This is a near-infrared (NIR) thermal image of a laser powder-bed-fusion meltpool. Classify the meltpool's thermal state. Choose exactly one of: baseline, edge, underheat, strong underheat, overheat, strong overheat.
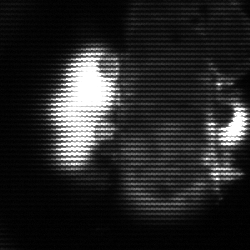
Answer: strong underheat